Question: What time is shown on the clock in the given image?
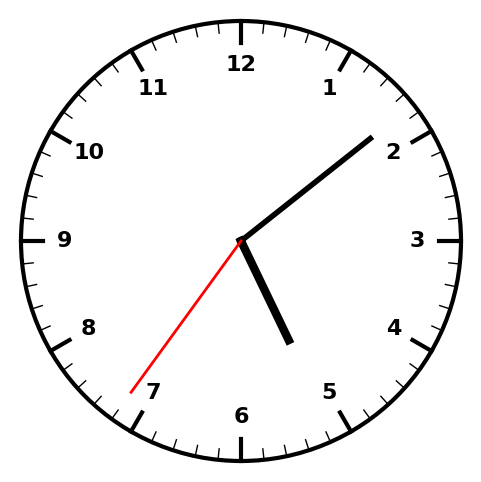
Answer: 05:08:36